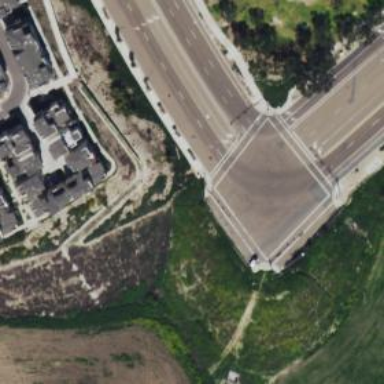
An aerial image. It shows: Tertiary road with separate sidewalk.